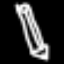
Label: pencil